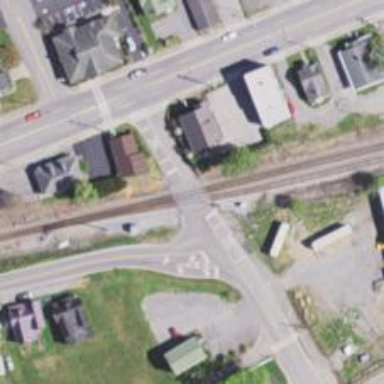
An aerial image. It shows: Level crossing along the railway.